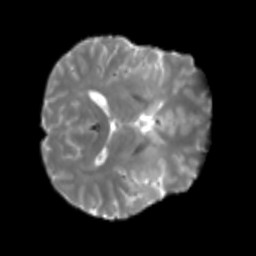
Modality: T2w
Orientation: axial
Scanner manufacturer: siemens
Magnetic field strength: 3 T
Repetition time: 4 s
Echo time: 0.0594 s